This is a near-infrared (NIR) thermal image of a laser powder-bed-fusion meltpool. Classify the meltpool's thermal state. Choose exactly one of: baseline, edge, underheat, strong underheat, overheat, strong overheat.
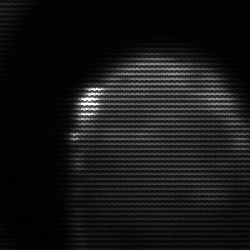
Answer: edge